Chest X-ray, AP view. Patient: 17 years old, sex M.
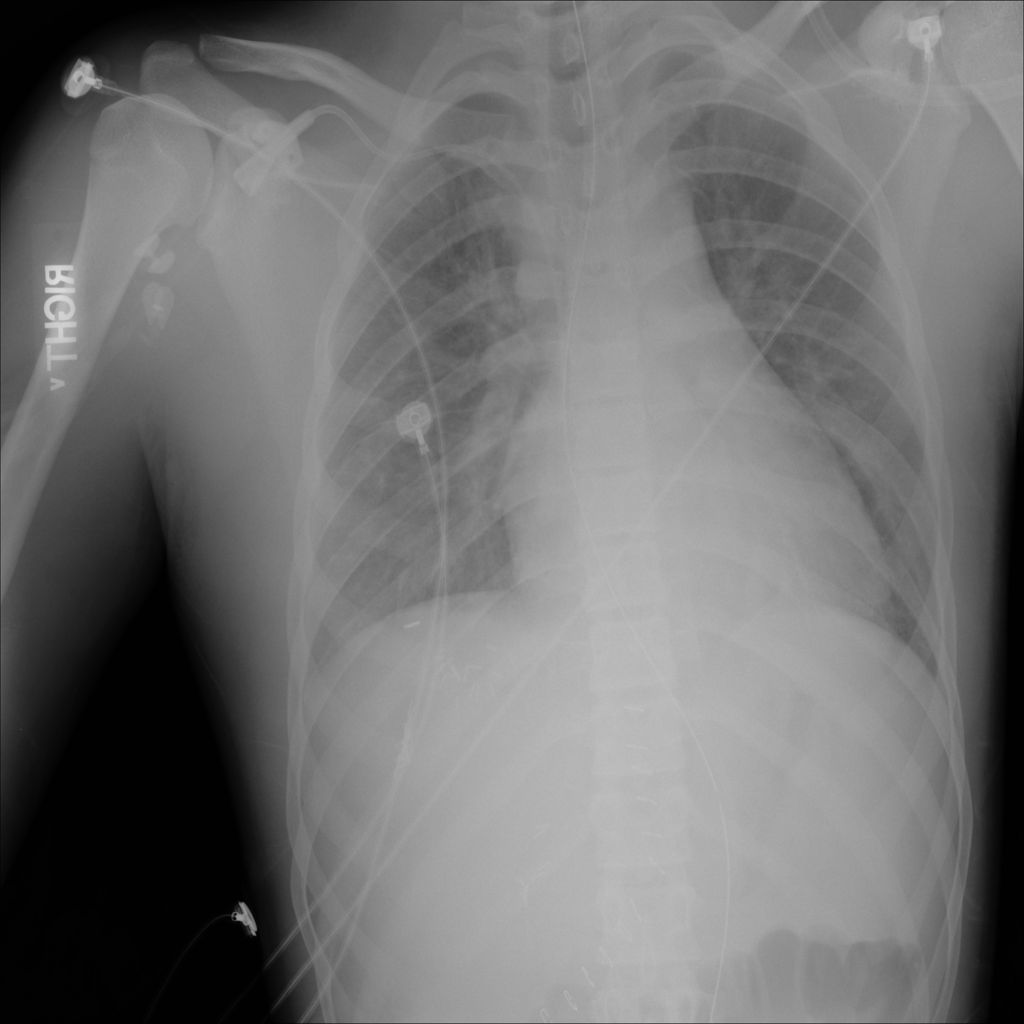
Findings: No Finding